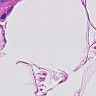
Metastatic tissue present: no